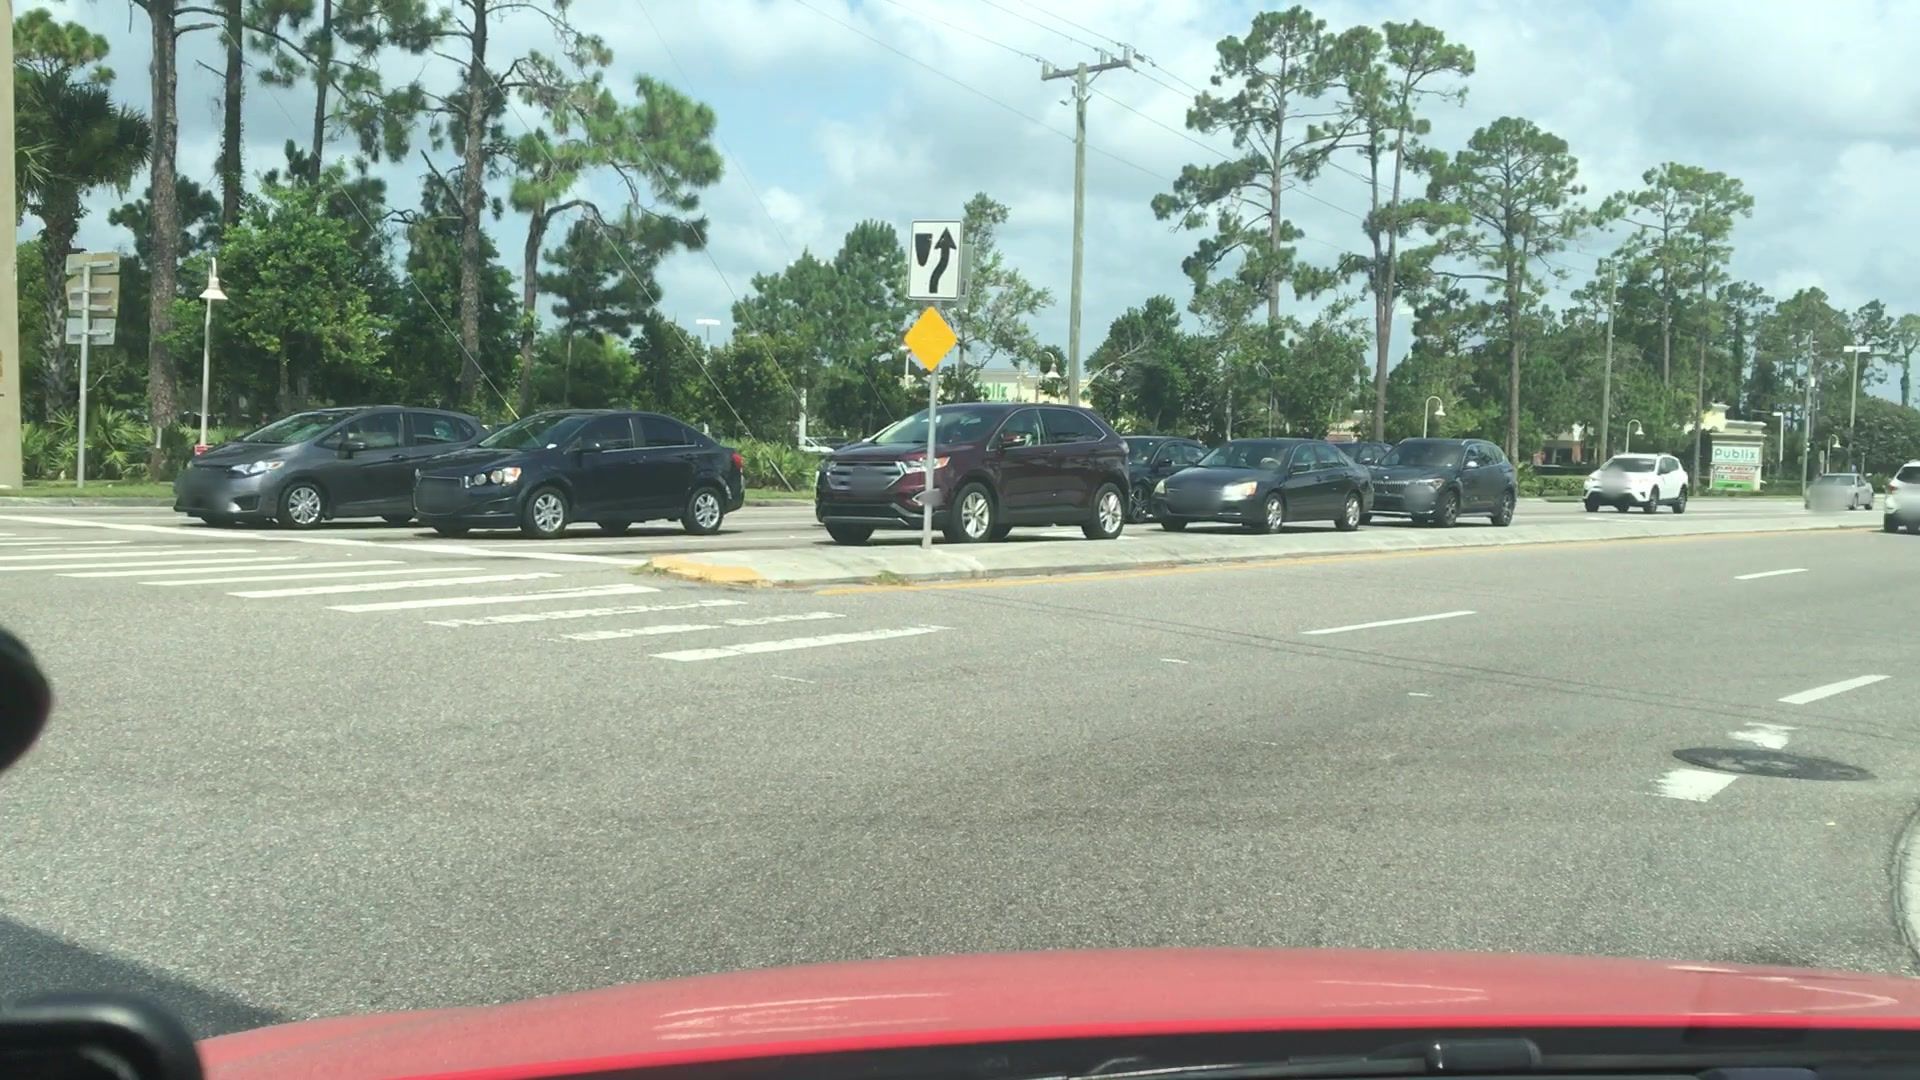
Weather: clear
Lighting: day
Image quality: good
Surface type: driving surface
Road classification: tertiary
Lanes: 2
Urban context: semi-dense urban cluster
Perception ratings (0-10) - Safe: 4.13, Lively: 4.17, Beautiful: 4.02, Boring: 1.4, Depressing: 2.2, Wealthy: 3.52